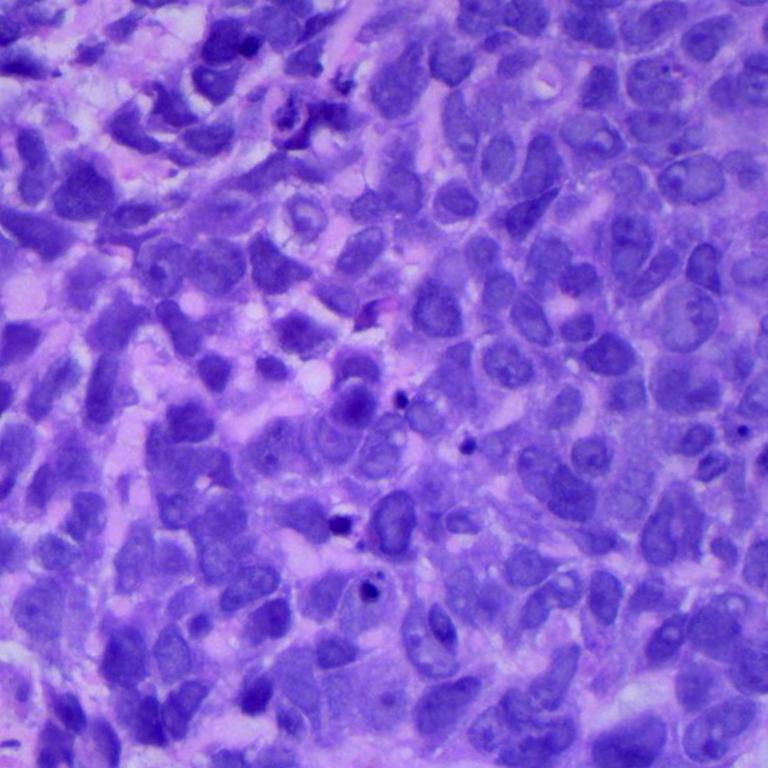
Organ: lung
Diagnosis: squamous carcinomas